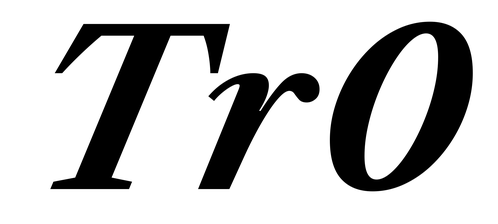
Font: LibreCaslonText-Italic_Bold_Italic